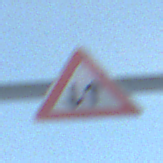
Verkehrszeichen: Gegenverkehr
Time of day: SunriseSunset
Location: Outdoor (Nature)
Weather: Clear
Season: Winter
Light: Natural